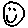
Label: smiley face